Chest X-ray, PA view. Patient: 42 years old, sex F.
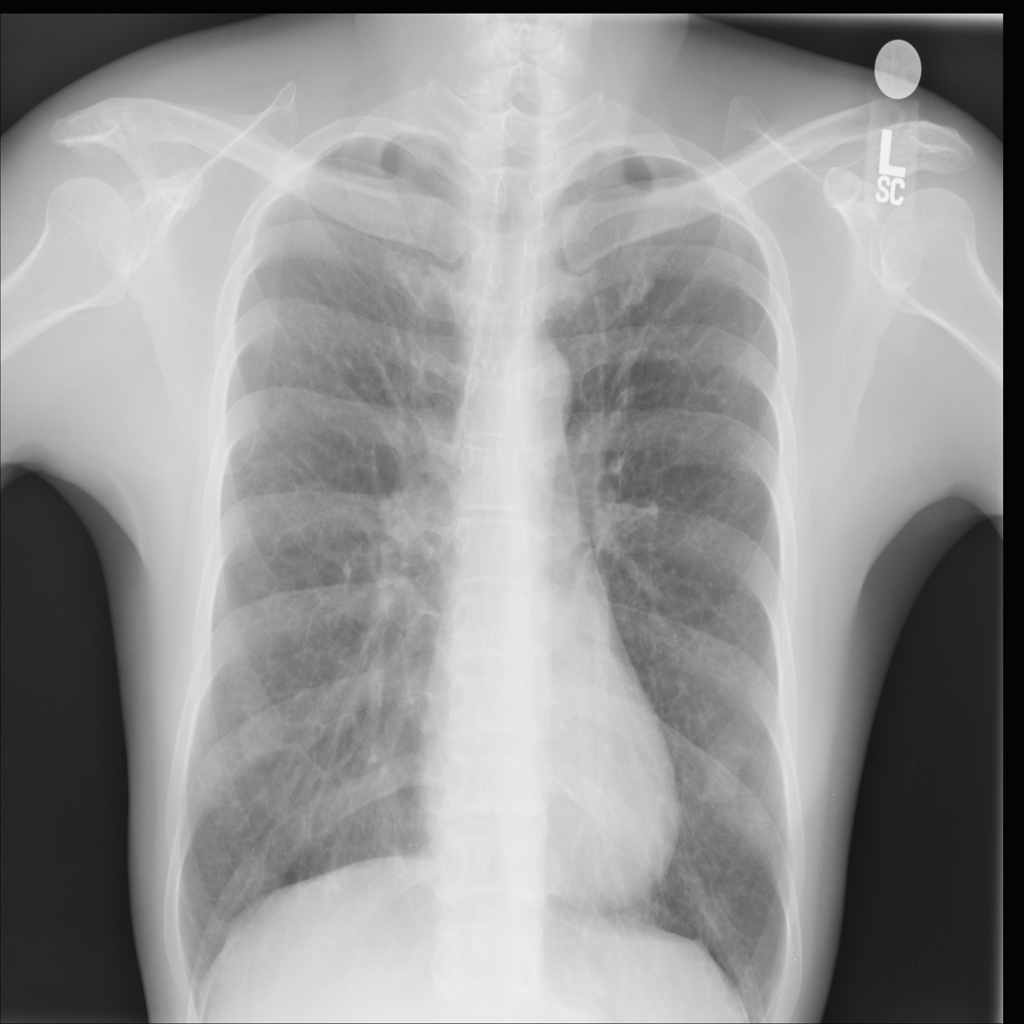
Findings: No Finding